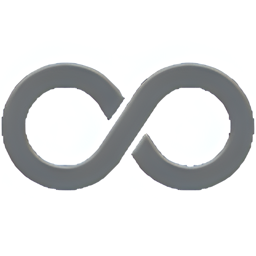
Name: permanent paper sign
Emoji: ♾
Group: Symbols
Sub-group: math